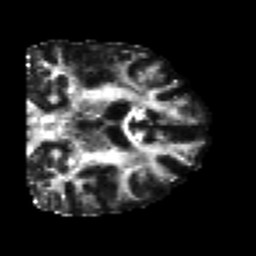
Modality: FA
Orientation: coronal
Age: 56
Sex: male
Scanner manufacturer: siemens
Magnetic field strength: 3 T
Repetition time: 7.3 s
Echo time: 0.087 s